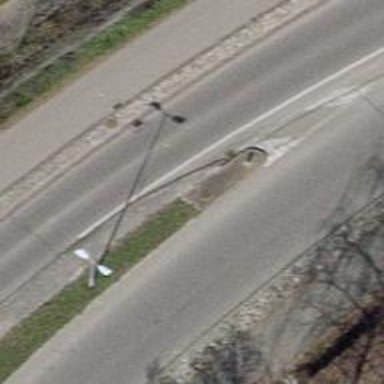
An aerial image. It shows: Secondary road with separate asphalt sidewalk.